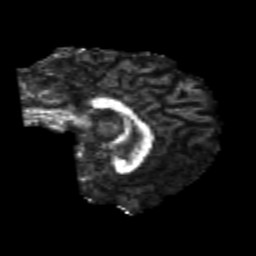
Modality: FA
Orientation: sagittal
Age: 22
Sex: female
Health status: healthy
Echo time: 0.074 s